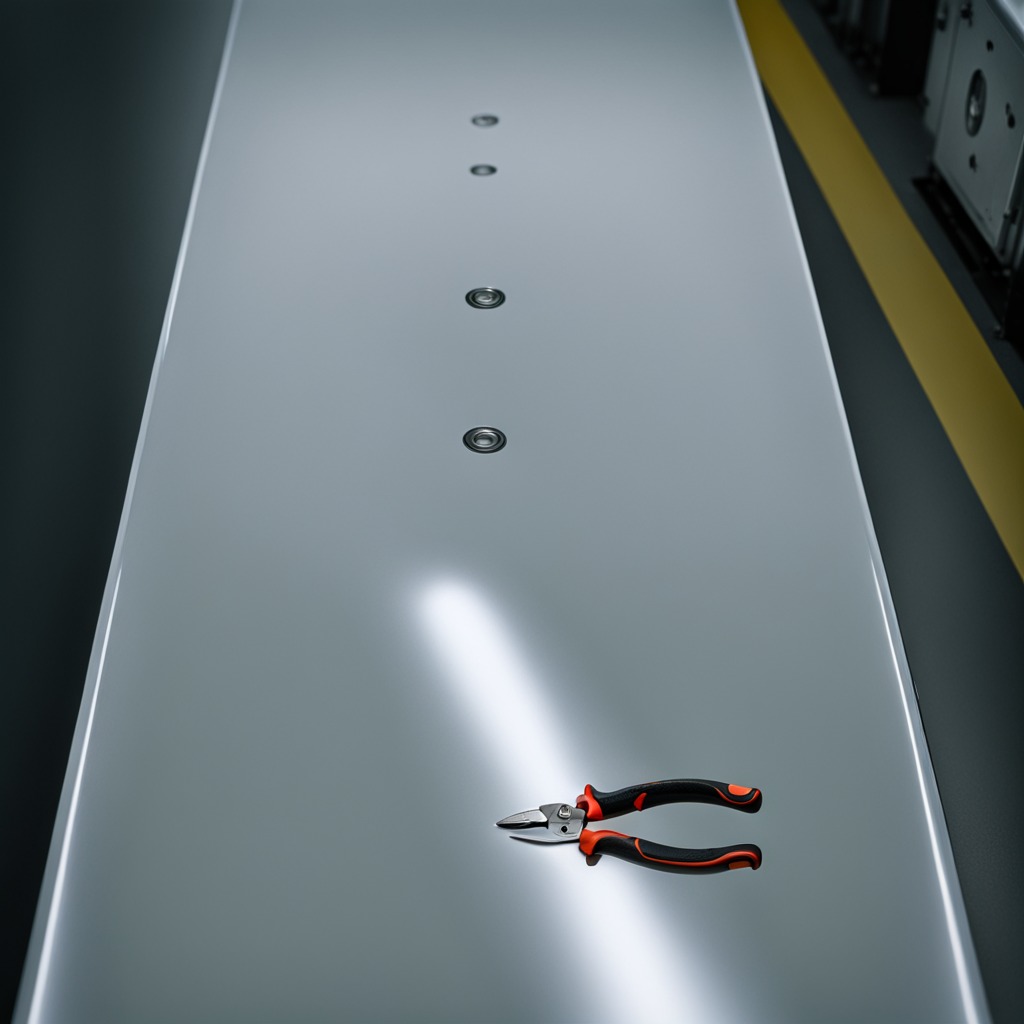
A plier is lying on a table.